Question: I'm managing a team of 4 developers. We develop CMS based sites on a PHP / MySQL backend.
I want to improve the workflow. What i want:

- - - - -
(if anyone wants to add to the diagram PSD file can be found here: <URL>
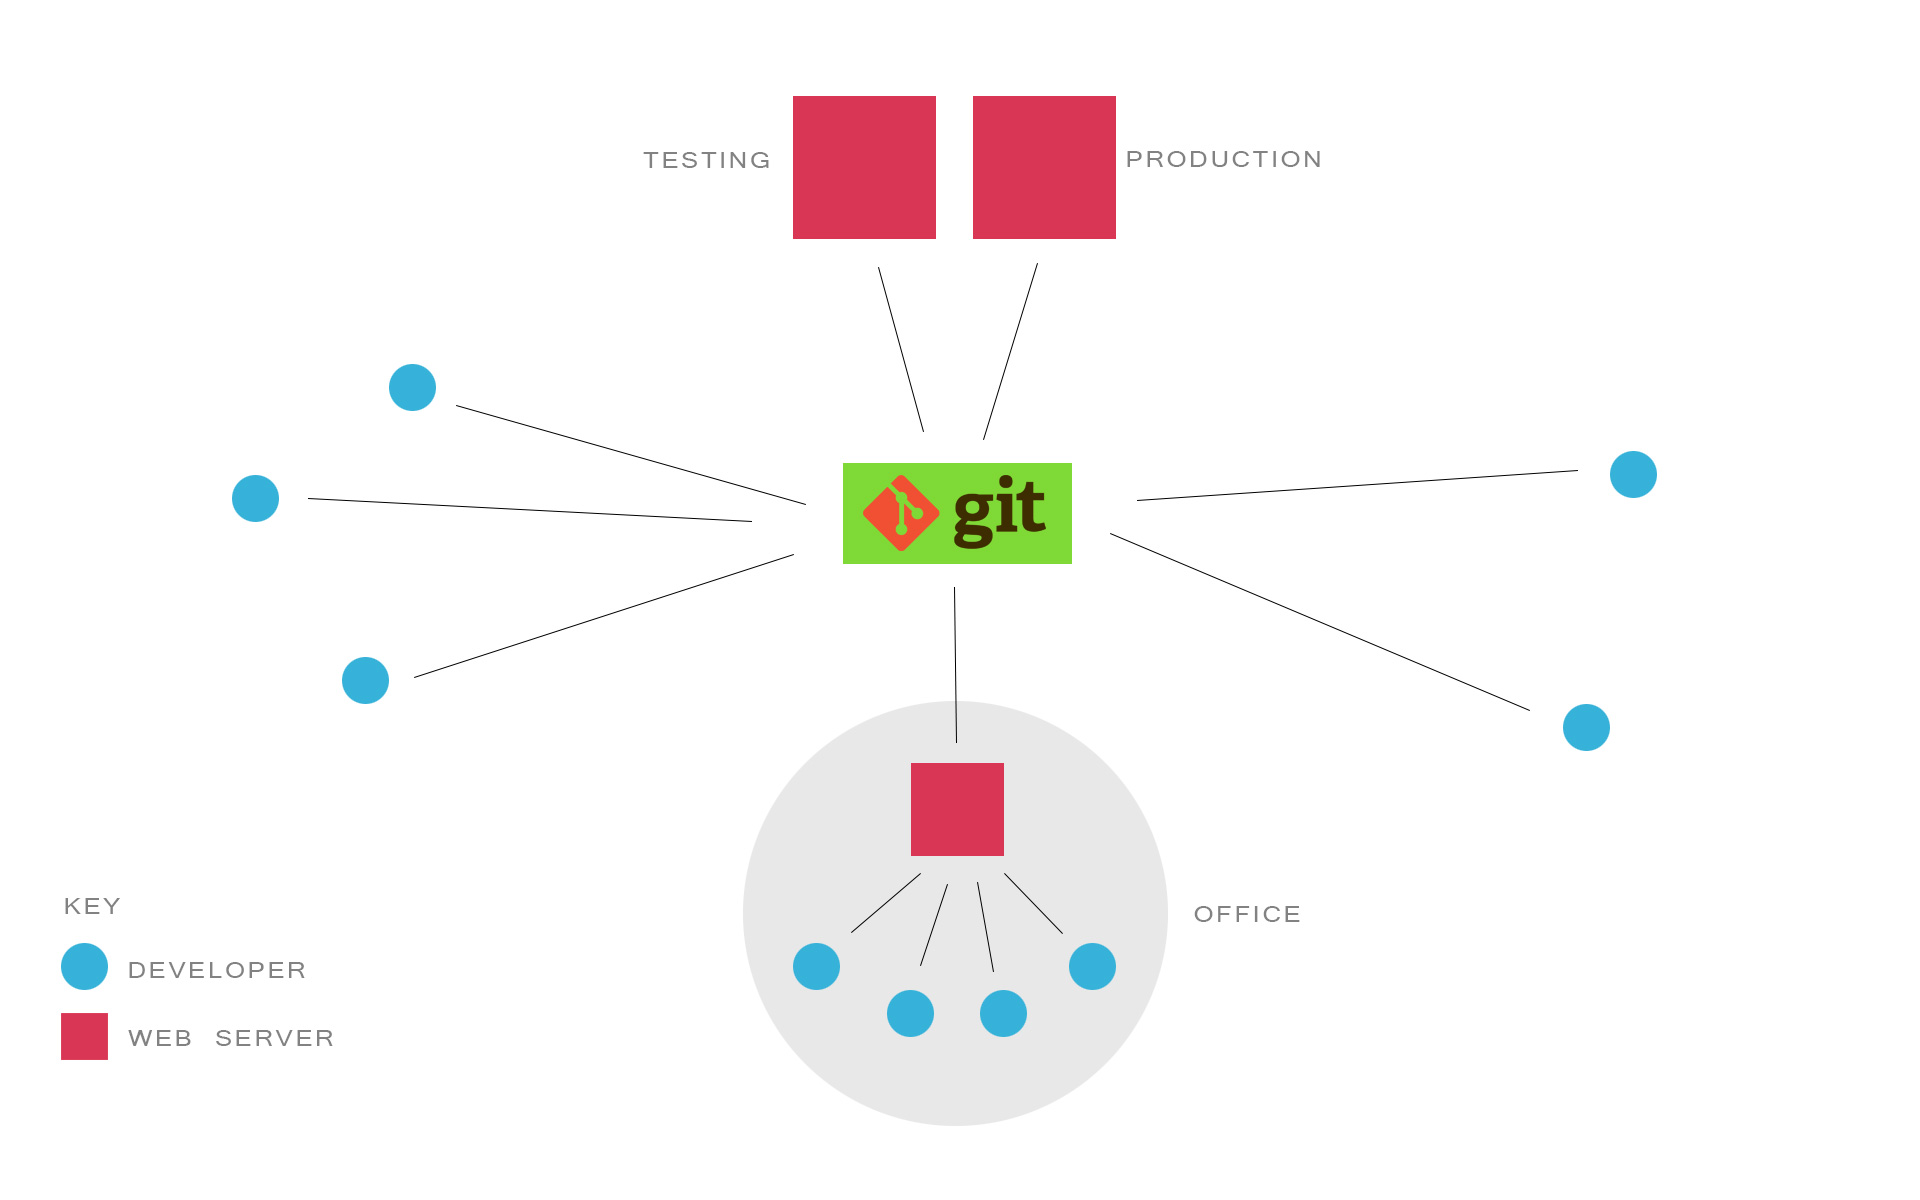
Answer: I'd highly suggest using <URL>.
Please do not user Master as your production branch, master should never be production. A better workflow would be to have a Staging, Development, and Production branch / environment. Please see <URL> about branching on Beanstalk's guides, it's pretty insightful.
As for keeping track of databases, if your framework / cms doesn't support database migration I'd highly suggest developing some form of migration / database version control in-house. You can also check out a framework like <URL>.